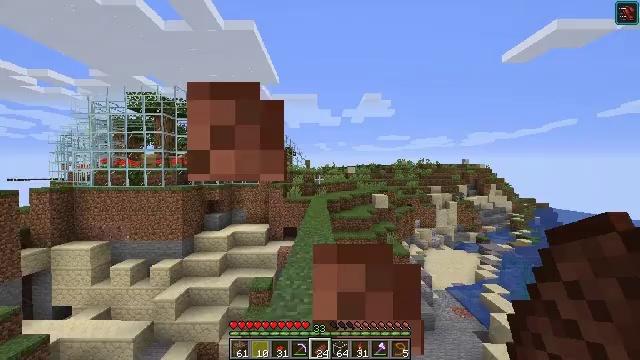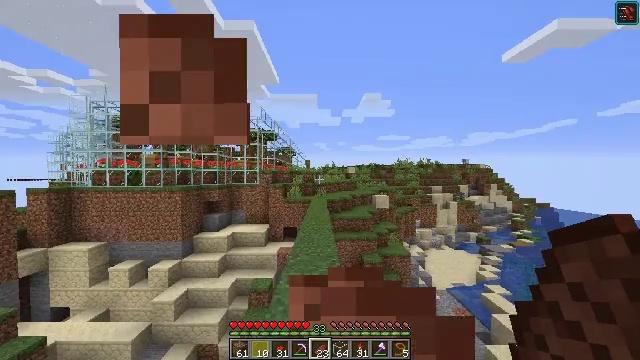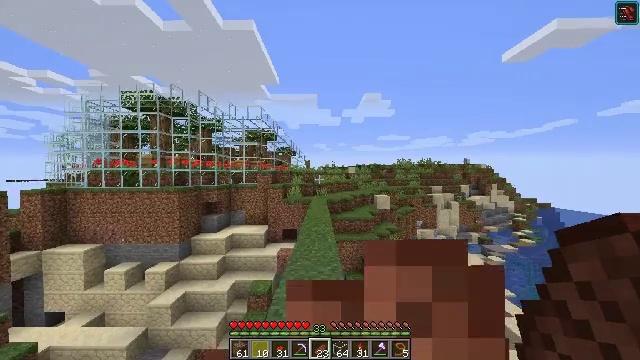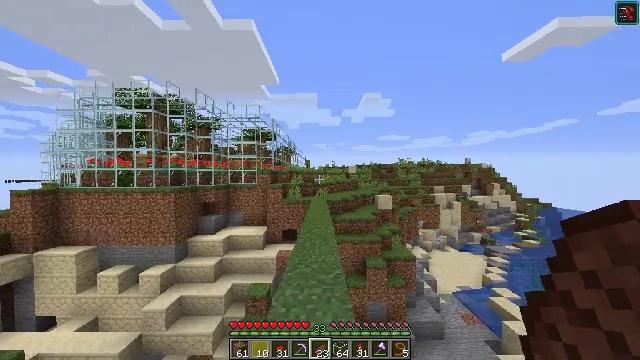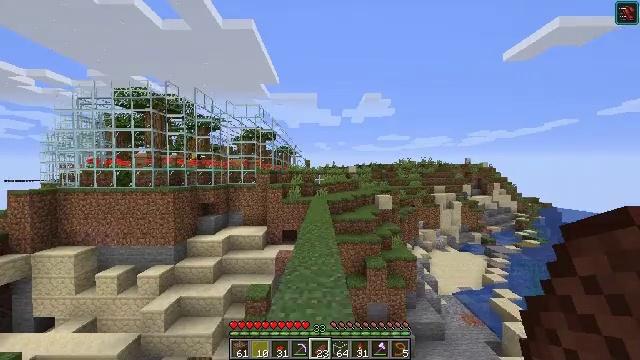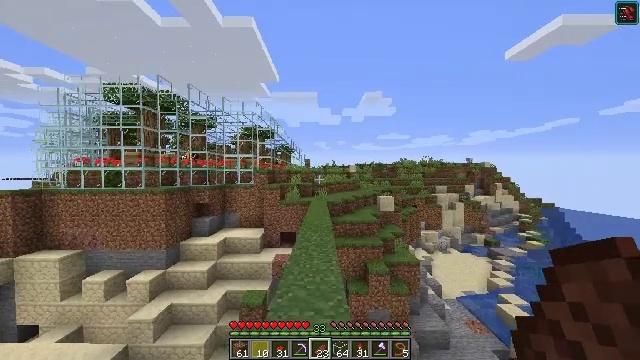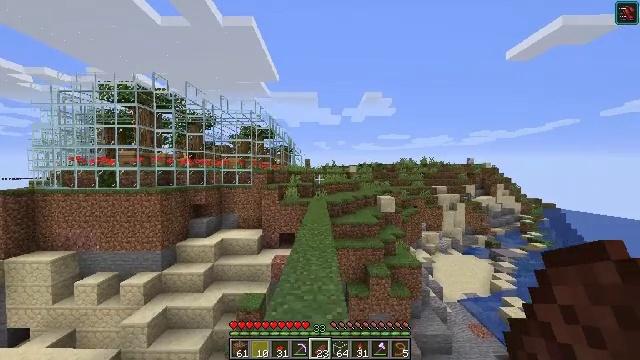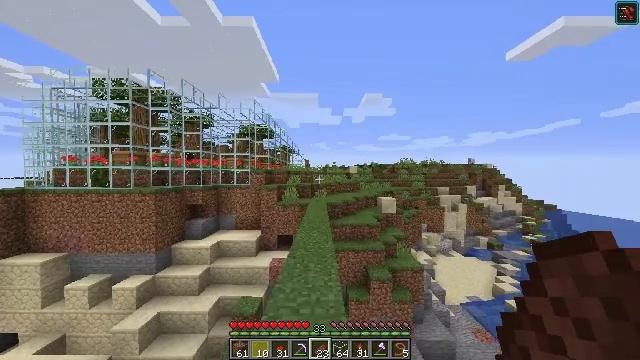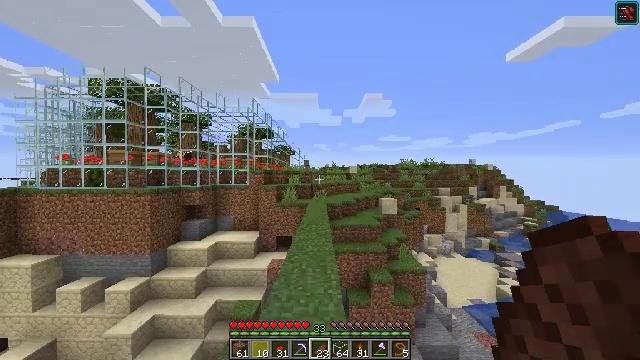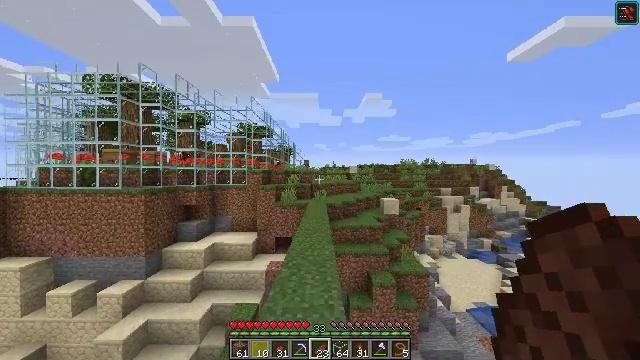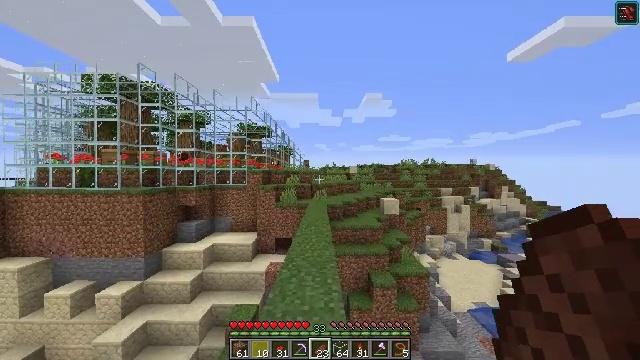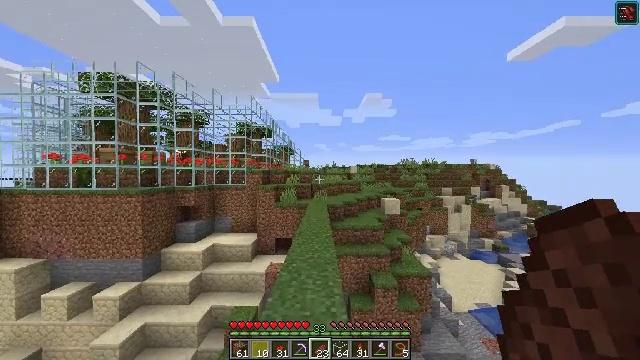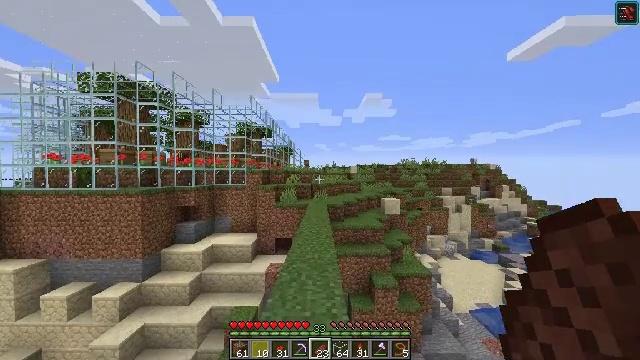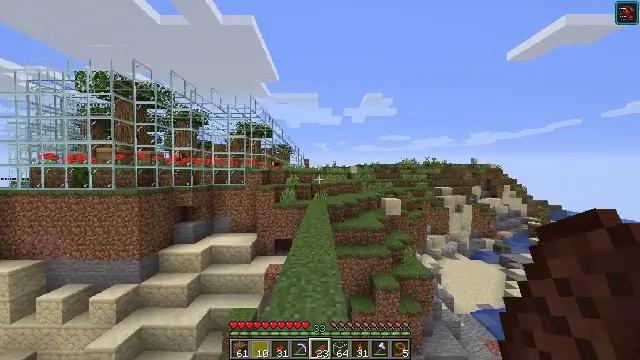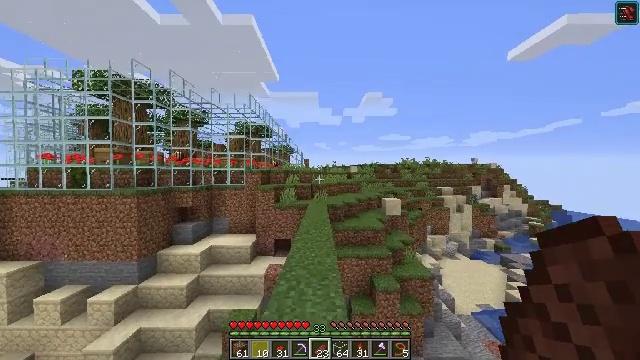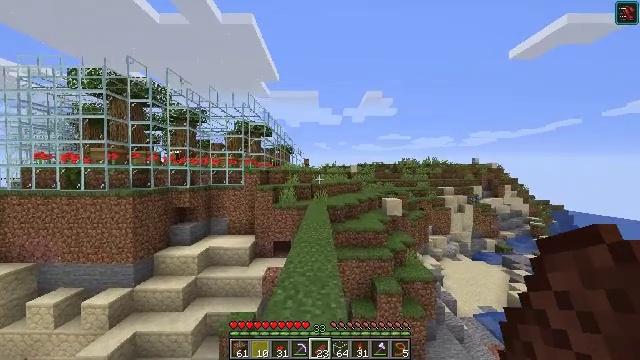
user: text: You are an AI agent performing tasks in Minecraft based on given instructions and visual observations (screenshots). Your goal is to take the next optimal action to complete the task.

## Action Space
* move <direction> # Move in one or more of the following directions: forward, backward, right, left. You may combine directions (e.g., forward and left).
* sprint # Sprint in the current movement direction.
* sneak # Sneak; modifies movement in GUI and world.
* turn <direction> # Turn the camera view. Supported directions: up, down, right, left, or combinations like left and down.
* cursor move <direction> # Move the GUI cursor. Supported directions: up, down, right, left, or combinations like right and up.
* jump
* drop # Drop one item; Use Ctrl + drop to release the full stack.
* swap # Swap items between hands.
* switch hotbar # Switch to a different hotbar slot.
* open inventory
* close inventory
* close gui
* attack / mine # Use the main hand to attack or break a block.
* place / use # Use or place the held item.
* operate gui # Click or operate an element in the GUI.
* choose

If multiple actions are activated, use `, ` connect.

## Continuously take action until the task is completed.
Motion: motion action
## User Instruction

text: Create a honeycomb block using the crafting table.
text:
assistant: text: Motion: move forward, use / place
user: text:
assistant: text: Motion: move forward, use / place
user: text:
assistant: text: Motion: move forward, use / place
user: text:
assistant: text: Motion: move forward, use / place
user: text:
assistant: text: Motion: move forward, use / place
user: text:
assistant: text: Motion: move forward, use / place
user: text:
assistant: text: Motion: move forward, use / place
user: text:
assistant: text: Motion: move forward, use / place
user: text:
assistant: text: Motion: no_op
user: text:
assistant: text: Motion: no_op
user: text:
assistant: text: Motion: no_op
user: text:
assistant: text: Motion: no_op
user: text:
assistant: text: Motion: move forward
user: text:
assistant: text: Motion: move forward
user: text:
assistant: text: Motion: no_op
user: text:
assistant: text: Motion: no_op
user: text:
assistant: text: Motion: move forward
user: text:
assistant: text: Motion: move forward
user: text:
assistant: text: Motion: move forward
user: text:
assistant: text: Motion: move forward
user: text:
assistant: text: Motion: move forward
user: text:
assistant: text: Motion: move forward
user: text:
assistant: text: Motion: move forward
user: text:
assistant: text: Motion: move forward
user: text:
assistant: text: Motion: move forward
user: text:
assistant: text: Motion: move forward
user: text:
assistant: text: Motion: move forward
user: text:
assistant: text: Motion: move forward
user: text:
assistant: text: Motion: move forward
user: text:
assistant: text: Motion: move forward